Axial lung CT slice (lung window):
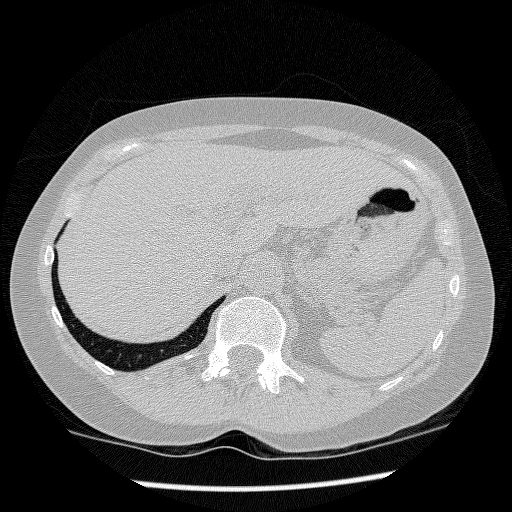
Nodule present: no